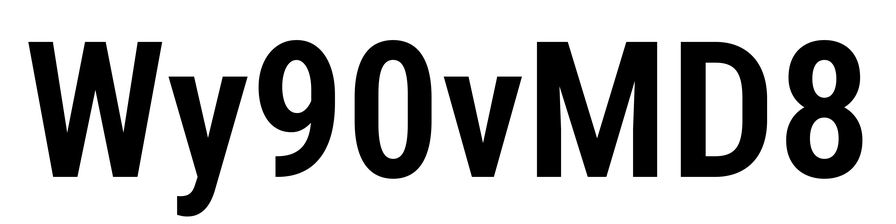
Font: Roboto_Condensed_SemiBold